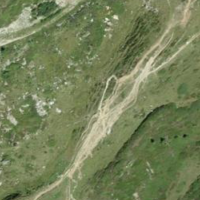
EUNIS habitat code: 26
Species observed at this site:
Chamaenerion angustifolium
Pyrgus malvoides
Pica pica
Saxifraga aspera
Oenanthe oenanthe